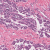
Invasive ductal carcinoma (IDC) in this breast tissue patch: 0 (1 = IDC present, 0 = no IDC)